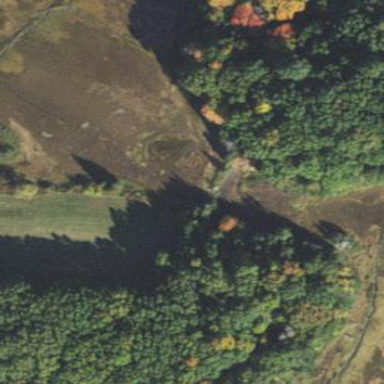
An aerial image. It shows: Marshy wetland area.